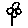
Label: flower